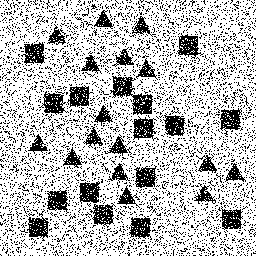
Squares: 16
Triangles: 16
Stars: 0
Total shapes: 32